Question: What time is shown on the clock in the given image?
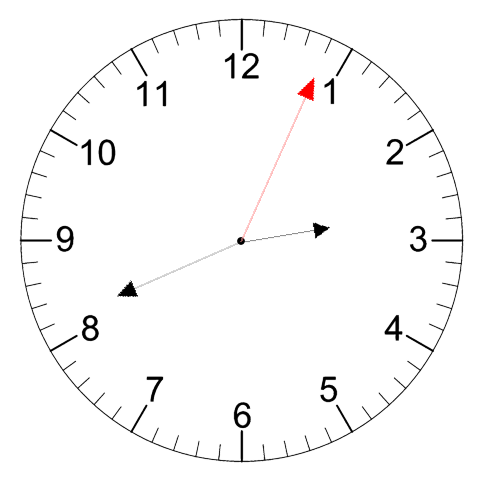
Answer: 02:41:04